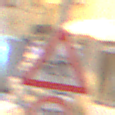
Verkehrszeichen: KinderRechts
Zusatzzeichen unten: Geschwindigkeit20
Umgebung: Outdoor, Urban
Tageszeit: Night
Wetter: Overcast
Licht: Artificial
Jahreszeit: Winter
Kontrast: MediumContrast